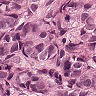
Metastatic tissue present: yes